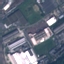
Label: Industrial